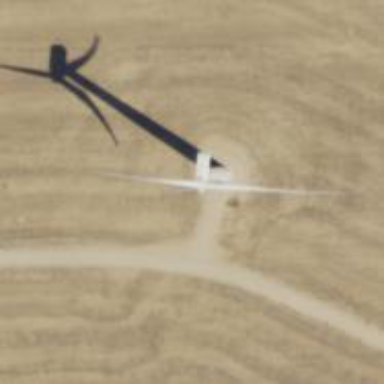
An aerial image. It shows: Wind generator using horizontal axis wind turbines.